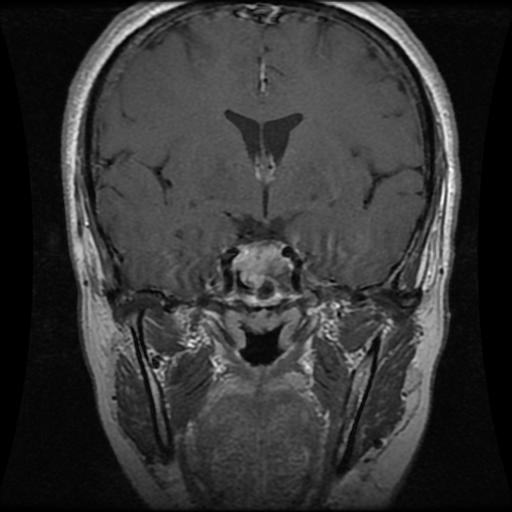
Label: pituitary